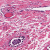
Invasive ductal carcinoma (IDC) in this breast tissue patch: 0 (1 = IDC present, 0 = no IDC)